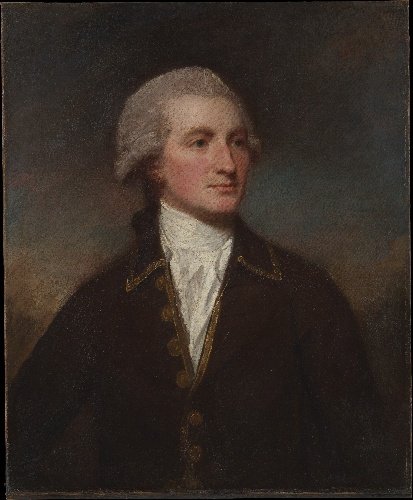
Title: Portrait of a Man
Artist: George Romney
Artist bio: British, Beckside, Lancashire 1734–1802 Kendal, Cumbria
Object type: Painting
Classification: Paintings
Medium: Oil on canvas
Dimensions: 30 x 24 3/4 in. (76.2 x 62.9 cm)
Department: European Paintings
Credit line: Gift of Mr. and Mrs. Edwin C. Vogel, 1950
Accession year: 1950
Repository: Metropolitan Museum of Art, New York, NY
Tags: Men|Portraits